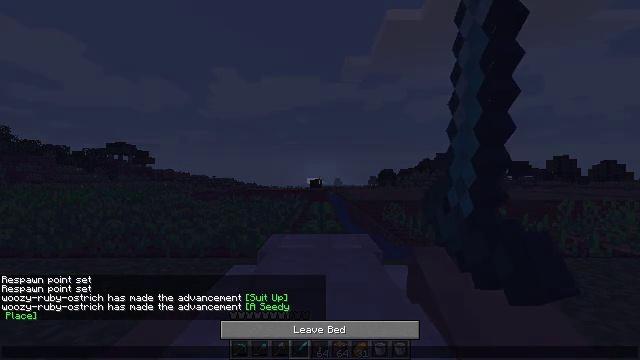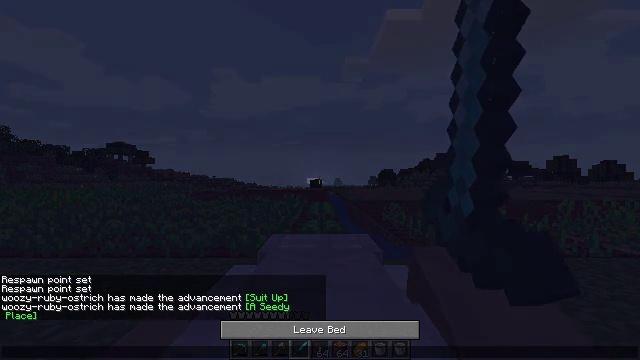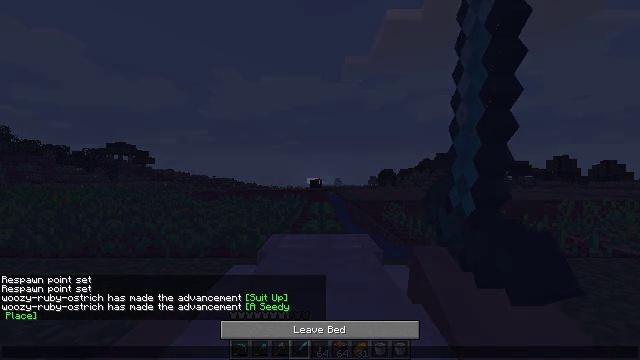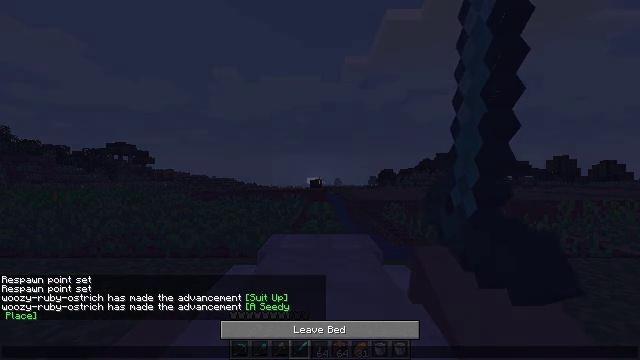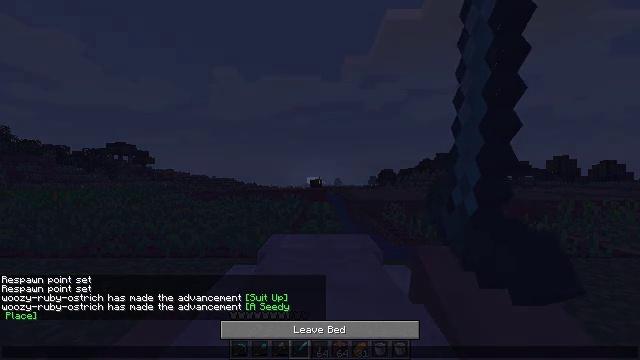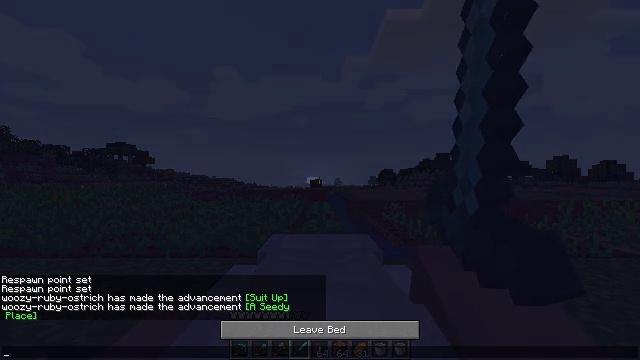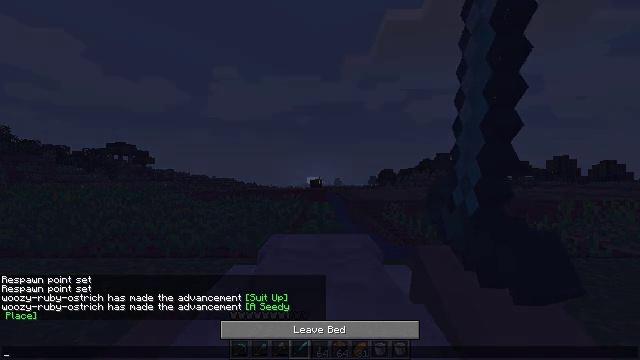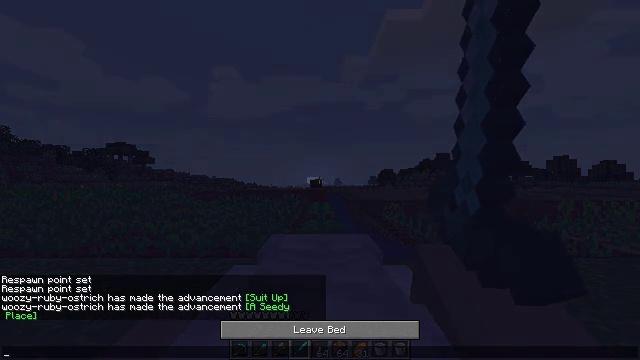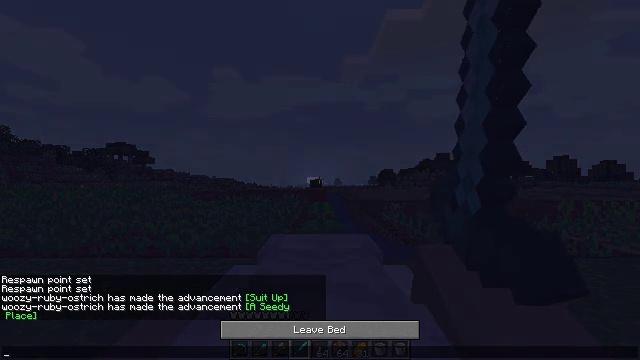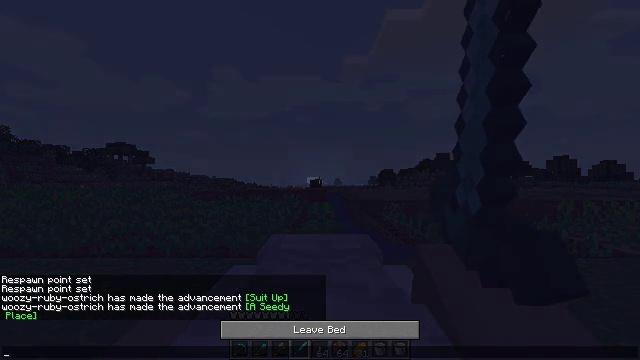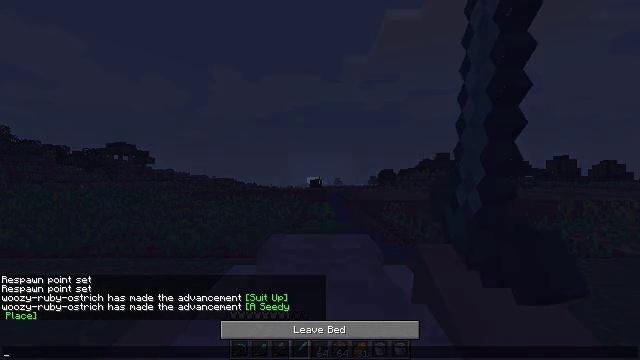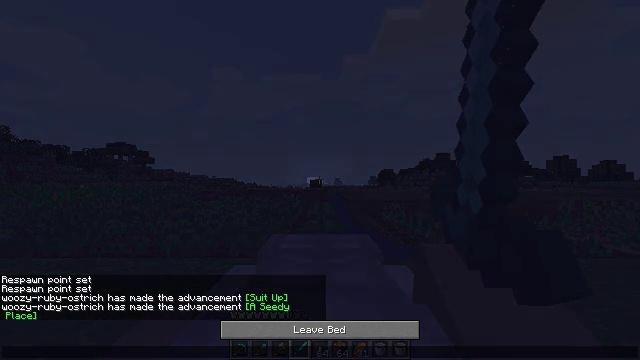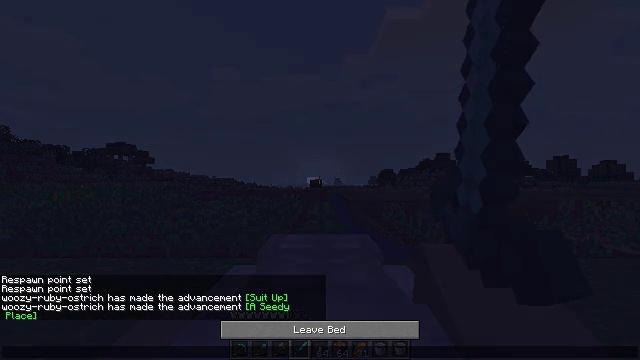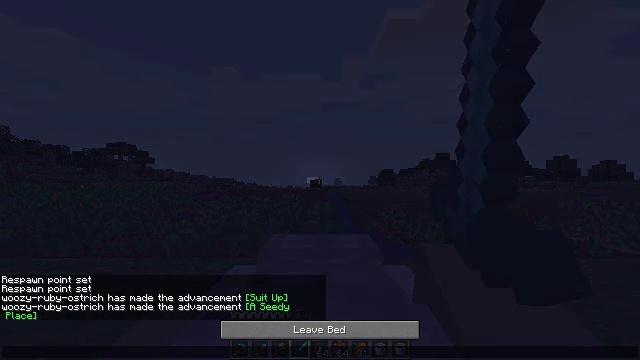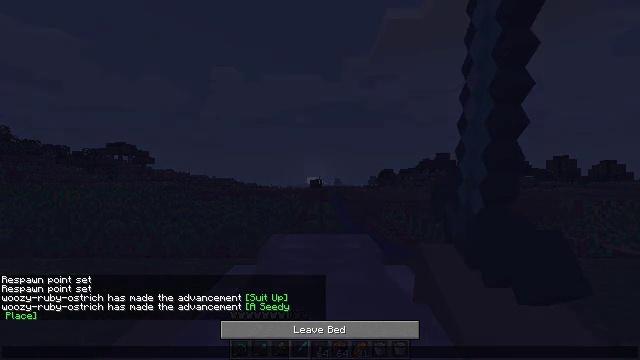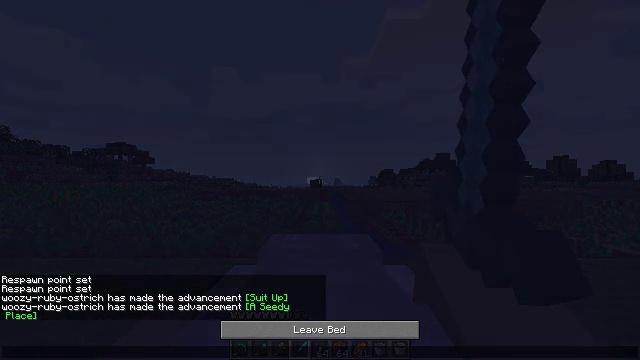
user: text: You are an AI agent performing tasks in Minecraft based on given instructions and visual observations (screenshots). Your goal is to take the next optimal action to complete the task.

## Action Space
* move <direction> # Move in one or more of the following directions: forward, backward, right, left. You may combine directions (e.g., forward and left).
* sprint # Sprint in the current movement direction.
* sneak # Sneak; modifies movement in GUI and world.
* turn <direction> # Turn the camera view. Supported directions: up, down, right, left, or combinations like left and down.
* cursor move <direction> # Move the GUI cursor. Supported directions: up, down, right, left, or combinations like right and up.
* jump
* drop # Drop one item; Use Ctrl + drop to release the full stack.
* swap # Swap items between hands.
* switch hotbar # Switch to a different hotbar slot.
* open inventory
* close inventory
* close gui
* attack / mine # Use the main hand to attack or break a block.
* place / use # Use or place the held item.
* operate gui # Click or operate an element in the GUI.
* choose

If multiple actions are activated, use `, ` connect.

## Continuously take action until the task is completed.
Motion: motion action
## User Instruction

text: Mine potatoes from the farmland.
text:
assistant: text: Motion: no_op
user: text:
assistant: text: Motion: no_op
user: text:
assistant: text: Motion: no_op
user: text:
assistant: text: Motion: no_op
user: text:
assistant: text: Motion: no_op
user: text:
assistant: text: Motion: no_op
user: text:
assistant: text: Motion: no_op
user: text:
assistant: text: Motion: no_op
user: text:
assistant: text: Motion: no_op
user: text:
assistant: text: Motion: no_op
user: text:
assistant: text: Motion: no_op
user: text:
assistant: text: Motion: no_op
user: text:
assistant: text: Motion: no_op
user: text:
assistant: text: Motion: no_op
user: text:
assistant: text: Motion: no_op
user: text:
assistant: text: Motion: no_op
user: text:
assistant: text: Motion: no_op
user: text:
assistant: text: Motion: no_op
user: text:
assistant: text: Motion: no_op
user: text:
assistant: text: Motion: no_op
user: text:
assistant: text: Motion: no_op
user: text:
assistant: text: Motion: no_op
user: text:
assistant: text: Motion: close gui
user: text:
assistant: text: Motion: no_op
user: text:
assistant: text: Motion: no_op
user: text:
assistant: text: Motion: no_op
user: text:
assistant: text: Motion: no_op
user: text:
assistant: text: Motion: no_op
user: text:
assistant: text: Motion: no_op
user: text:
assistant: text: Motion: no_op